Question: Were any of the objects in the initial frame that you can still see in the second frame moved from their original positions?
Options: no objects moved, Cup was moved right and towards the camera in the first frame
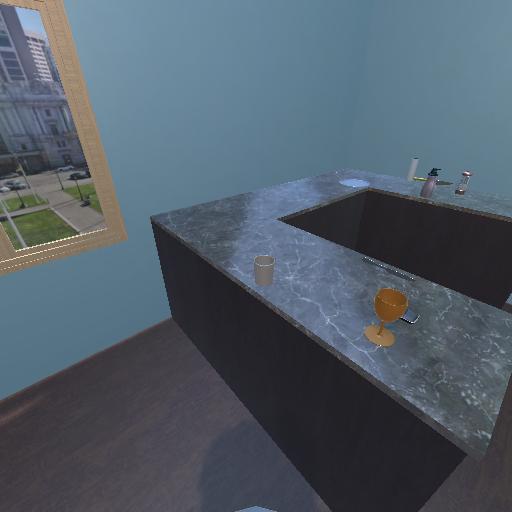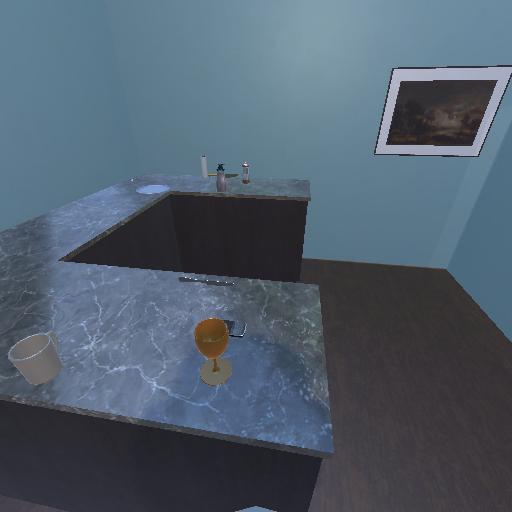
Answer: no objects moved